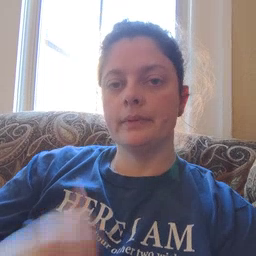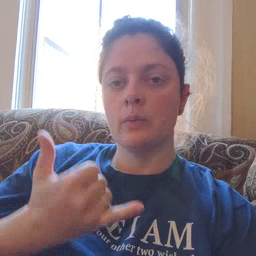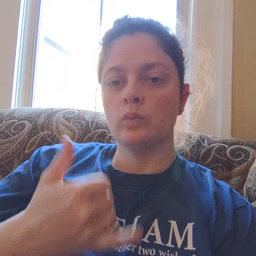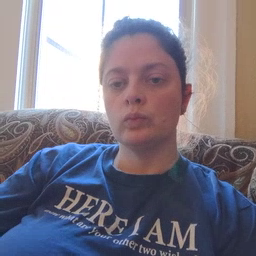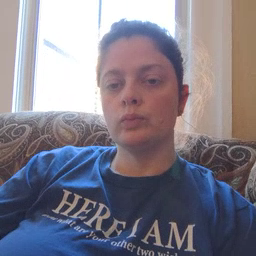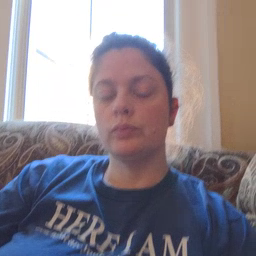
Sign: now